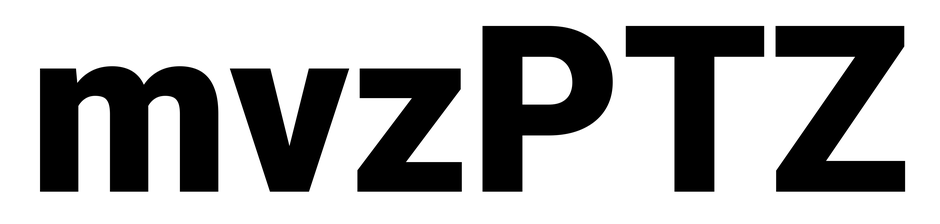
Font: Roboto_Black